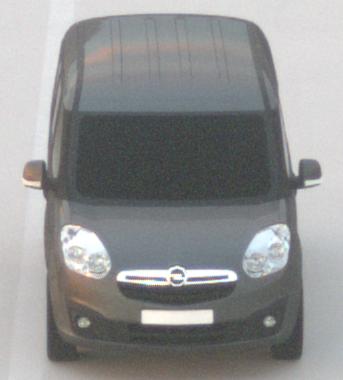
Make: Opel
Model: Combo Combi L1H1 1.4
Detailed model: Combo (D) Combi
Model produced from: 2012/01
Model produced until: 2013/11
Doors: 5
Color: gray
Road condition: dry road
Daytime: sunrise or sunset
Contrast: medium contrast